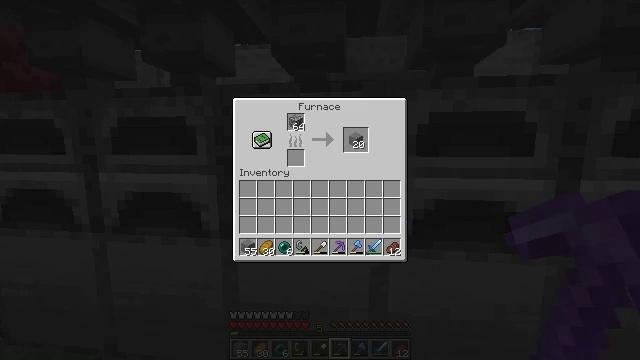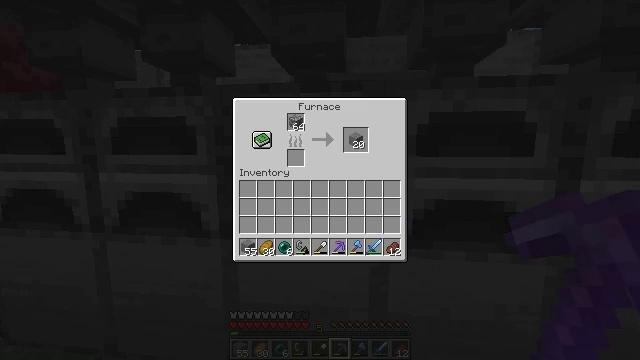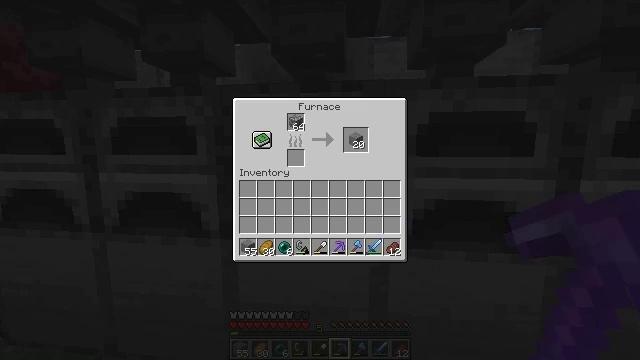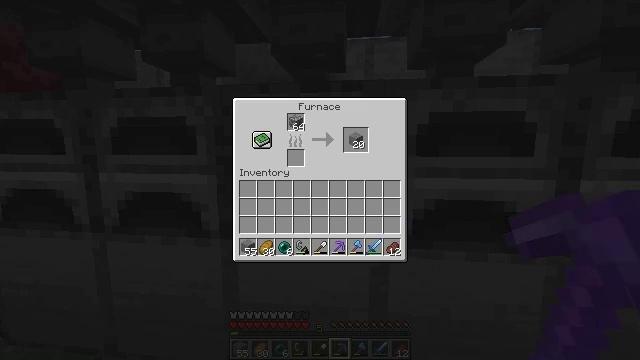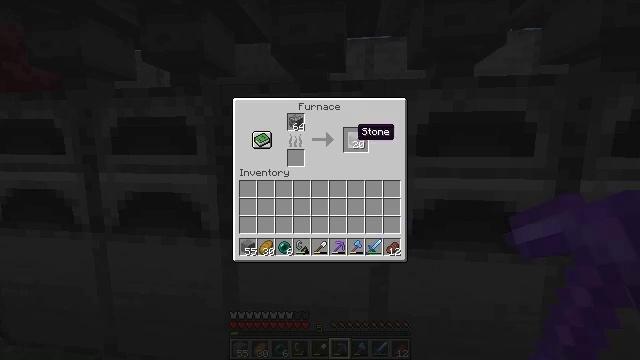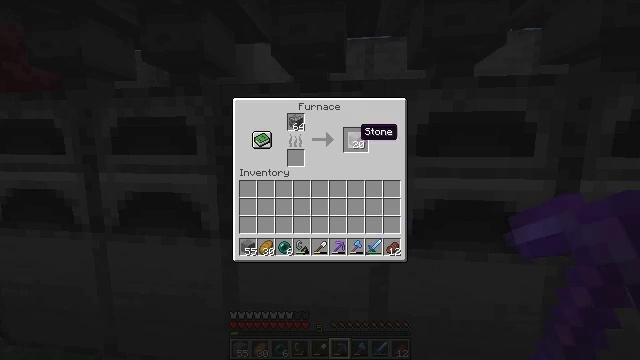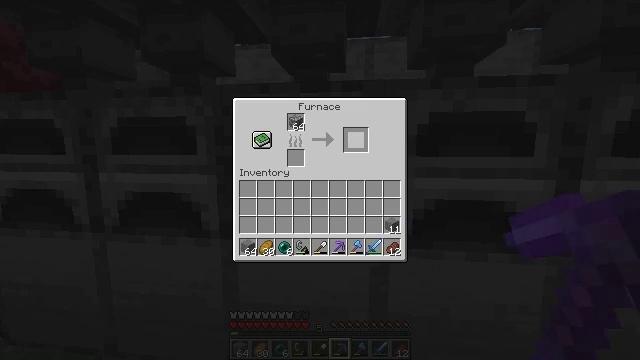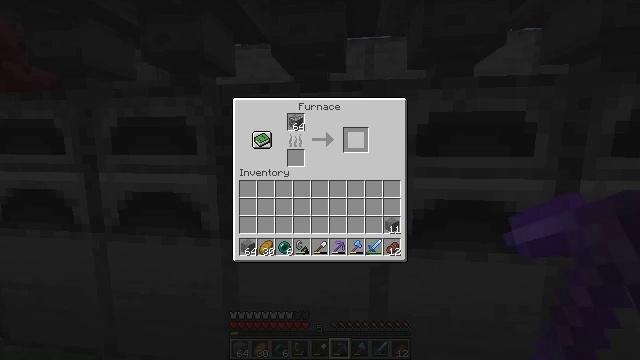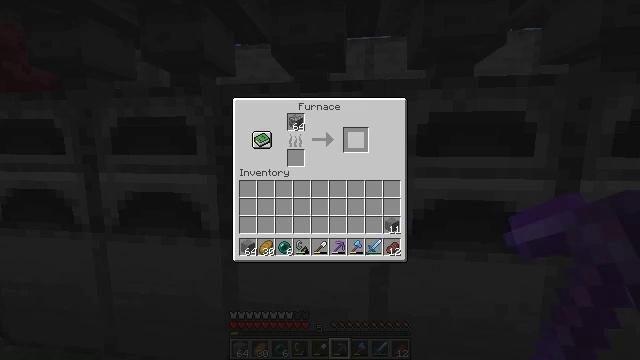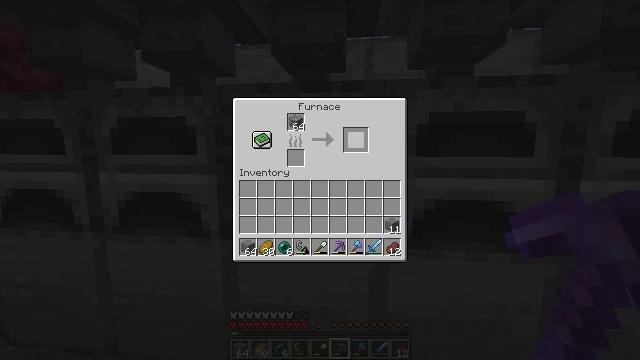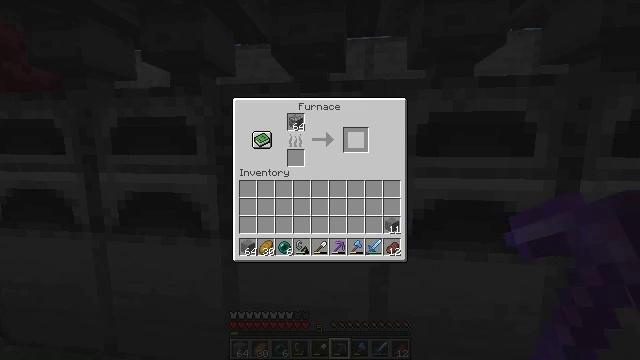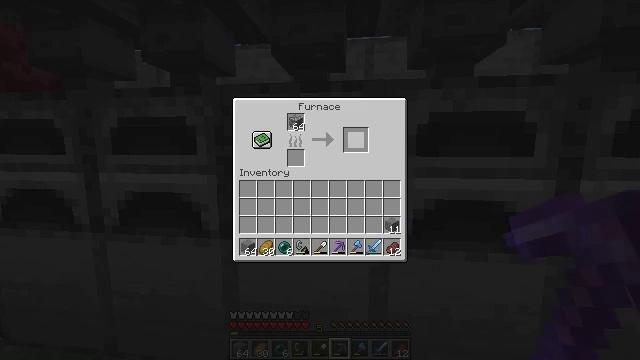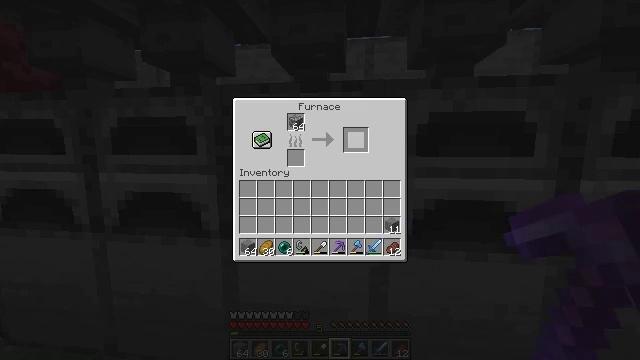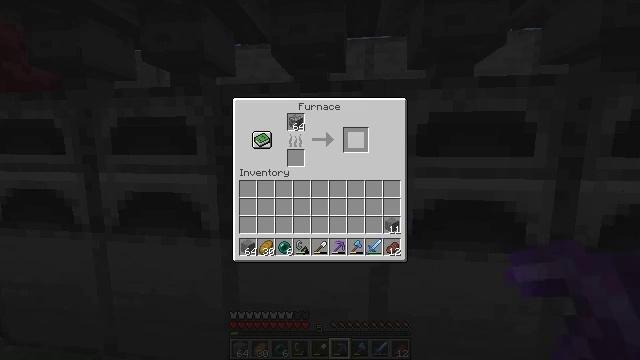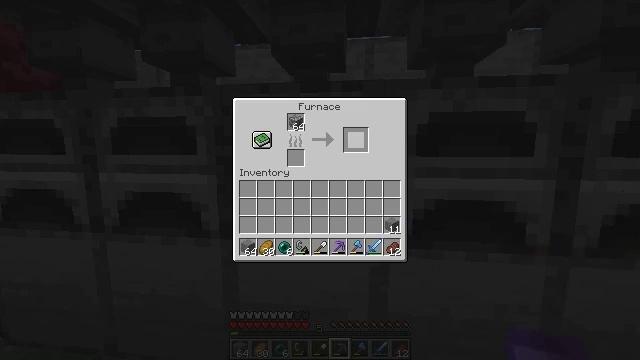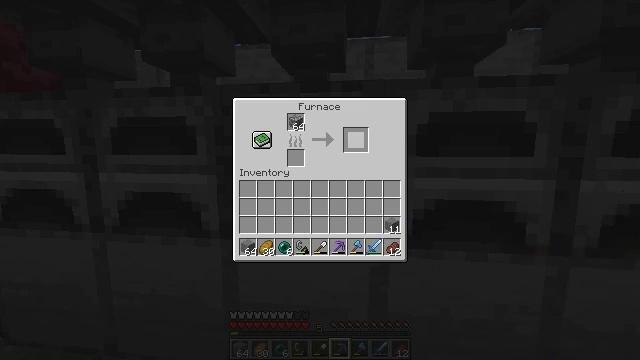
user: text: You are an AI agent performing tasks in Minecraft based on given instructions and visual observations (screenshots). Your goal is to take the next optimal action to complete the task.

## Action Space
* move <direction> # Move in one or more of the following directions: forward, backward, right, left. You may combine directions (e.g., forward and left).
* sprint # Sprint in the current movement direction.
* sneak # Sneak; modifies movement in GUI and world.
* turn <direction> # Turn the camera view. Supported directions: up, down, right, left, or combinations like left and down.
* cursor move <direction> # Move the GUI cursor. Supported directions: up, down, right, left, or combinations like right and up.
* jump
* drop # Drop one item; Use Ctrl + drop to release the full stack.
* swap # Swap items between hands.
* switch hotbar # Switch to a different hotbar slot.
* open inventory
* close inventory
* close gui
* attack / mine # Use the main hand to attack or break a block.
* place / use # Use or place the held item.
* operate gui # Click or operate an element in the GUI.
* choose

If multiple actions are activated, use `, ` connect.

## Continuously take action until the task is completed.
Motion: motion action
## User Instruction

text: Use coal in a furnace to smelt cobblestone into stone.
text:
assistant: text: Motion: sneak
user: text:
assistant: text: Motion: sneak
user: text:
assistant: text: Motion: sneak
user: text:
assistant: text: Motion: sneak
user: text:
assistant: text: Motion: sneak
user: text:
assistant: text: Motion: sneak, attack / mine
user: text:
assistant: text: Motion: sneak, attack / mine
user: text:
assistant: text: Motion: sneak, attack / mine
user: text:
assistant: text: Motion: sneak
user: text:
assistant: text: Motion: sneak
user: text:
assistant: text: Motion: sneak
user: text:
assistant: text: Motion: sneak
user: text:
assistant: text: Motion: sneak
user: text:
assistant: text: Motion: no_op
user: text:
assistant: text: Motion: no_op
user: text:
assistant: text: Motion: no_op
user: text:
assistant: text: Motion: no_op
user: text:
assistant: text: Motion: no_op
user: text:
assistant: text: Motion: no_op
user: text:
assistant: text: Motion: no_op
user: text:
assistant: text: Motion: turn left
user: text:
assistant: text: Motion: turn left
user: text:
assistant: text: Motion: turn left
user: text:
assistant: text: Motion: turn left
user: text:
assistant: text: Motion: turn left
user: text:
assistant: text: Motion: turn left
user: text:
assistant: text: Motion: no_op
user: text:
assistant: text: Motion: no_op
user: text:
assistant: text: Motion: use / place
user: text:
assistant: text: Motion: use / place